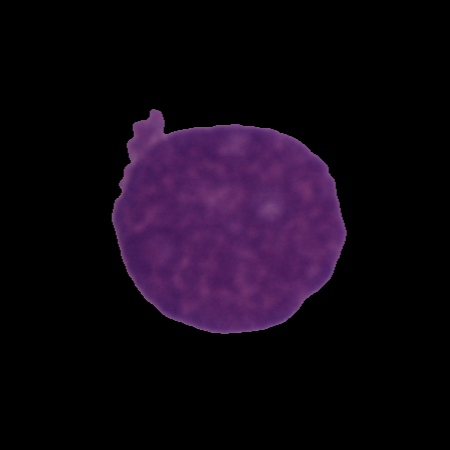
Label: healthy